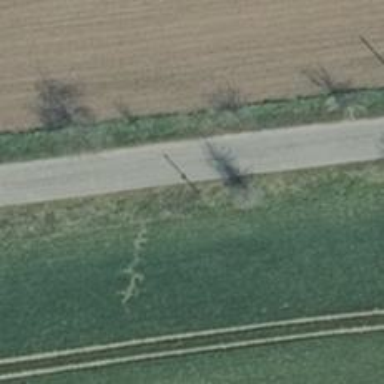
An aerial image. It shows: Minor power line.